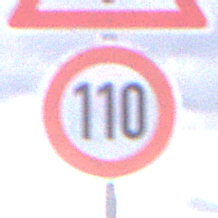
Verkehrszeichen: Geschwindigkeit110
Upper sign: Gefahrenstelle
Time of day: MorningAfternoon
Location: Outdoor (Suburban)
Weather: PartlyCloudy
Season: NotSpecified
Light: Natural